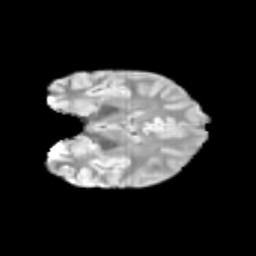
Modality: T2w
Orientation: coronal
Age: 14
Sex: female
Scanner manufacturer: siemens
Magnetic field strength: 3 T
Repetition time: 3.8 s
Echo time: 0.07 s